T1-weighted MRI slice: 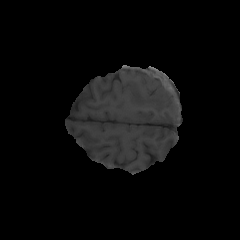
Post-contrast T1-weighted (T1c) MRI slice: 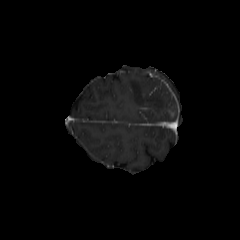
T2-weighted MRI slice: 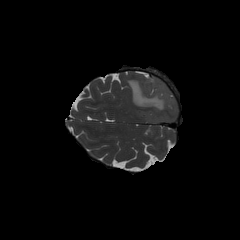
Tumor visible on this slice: yes